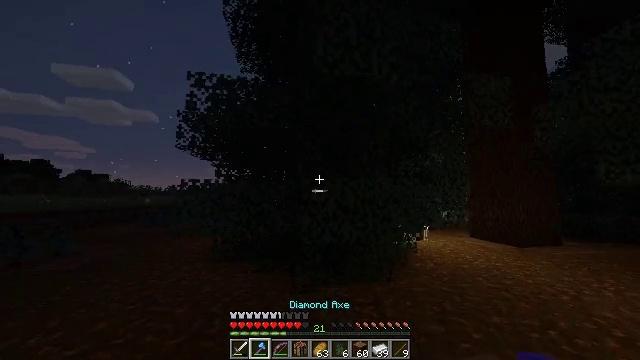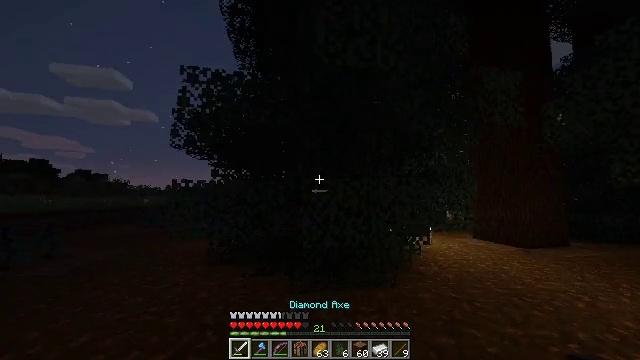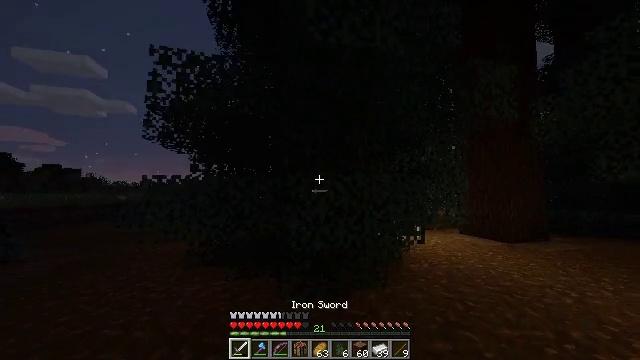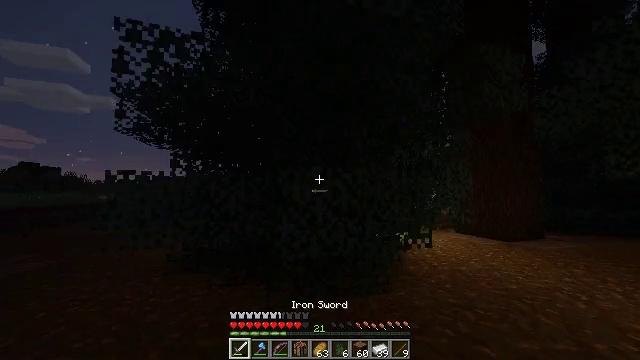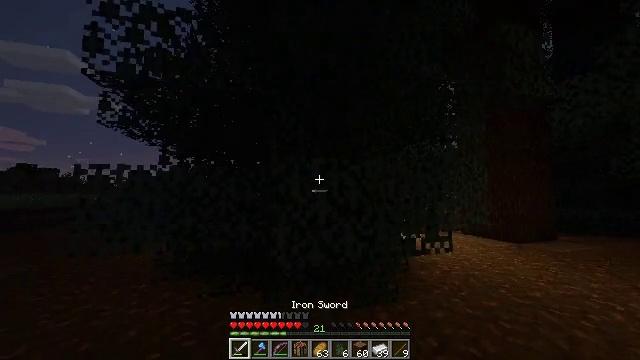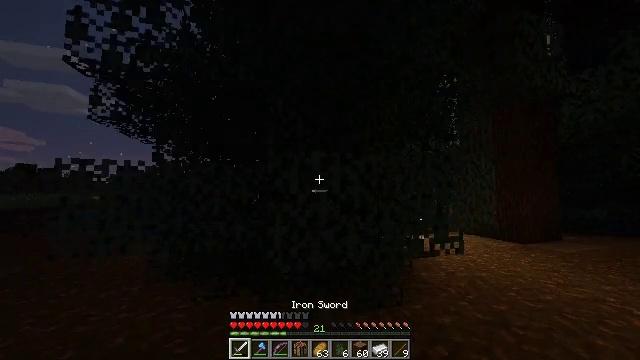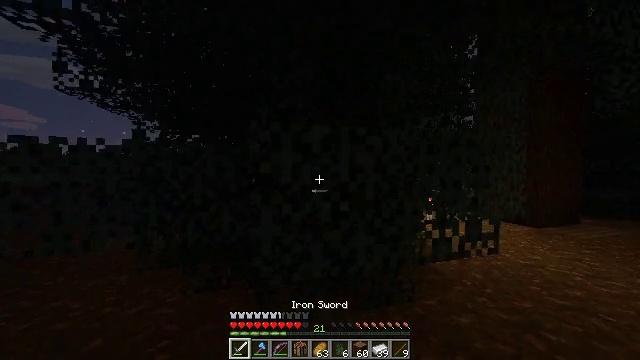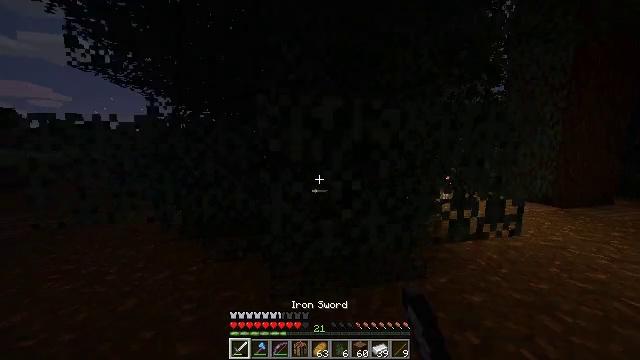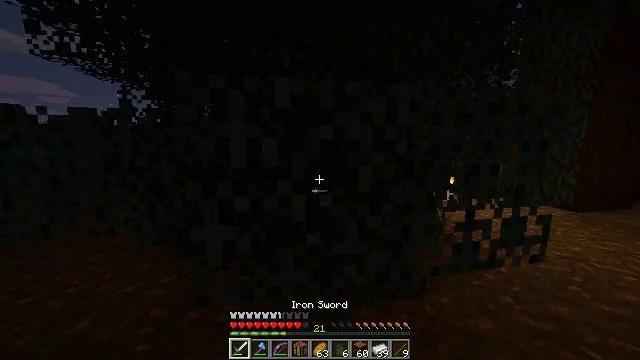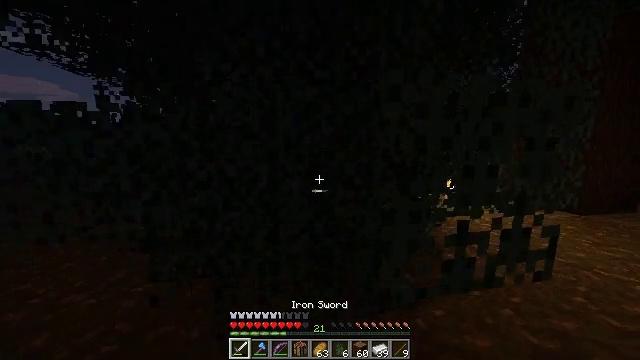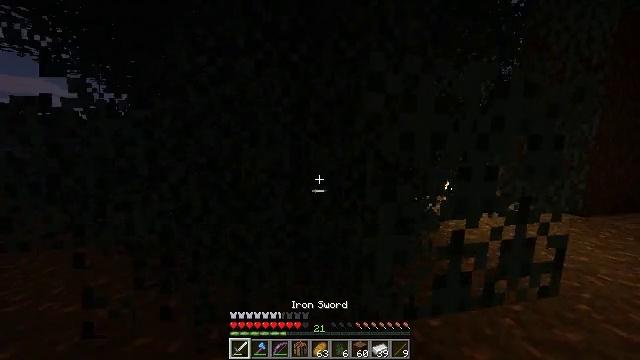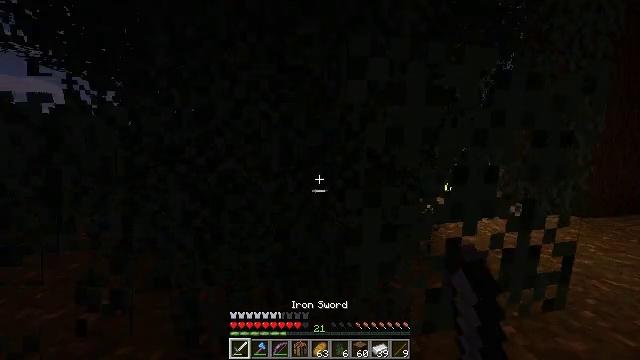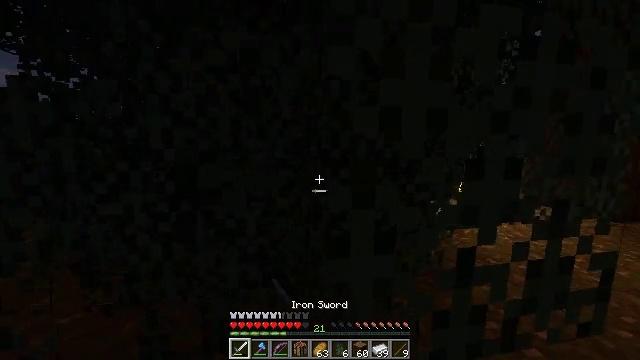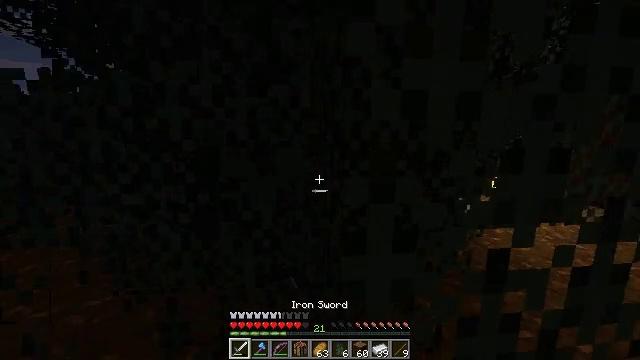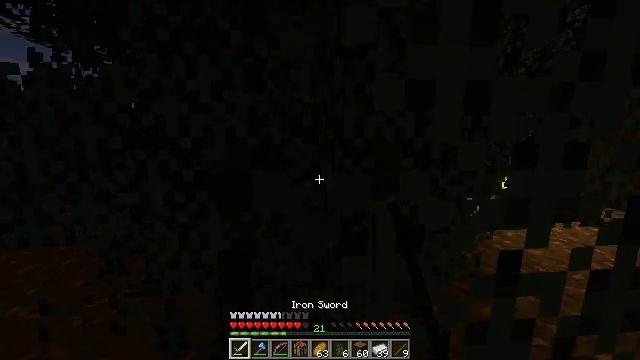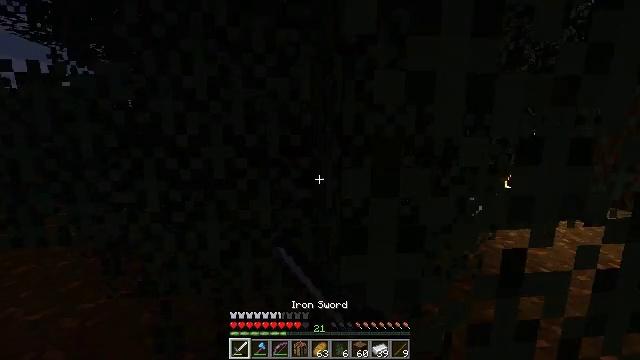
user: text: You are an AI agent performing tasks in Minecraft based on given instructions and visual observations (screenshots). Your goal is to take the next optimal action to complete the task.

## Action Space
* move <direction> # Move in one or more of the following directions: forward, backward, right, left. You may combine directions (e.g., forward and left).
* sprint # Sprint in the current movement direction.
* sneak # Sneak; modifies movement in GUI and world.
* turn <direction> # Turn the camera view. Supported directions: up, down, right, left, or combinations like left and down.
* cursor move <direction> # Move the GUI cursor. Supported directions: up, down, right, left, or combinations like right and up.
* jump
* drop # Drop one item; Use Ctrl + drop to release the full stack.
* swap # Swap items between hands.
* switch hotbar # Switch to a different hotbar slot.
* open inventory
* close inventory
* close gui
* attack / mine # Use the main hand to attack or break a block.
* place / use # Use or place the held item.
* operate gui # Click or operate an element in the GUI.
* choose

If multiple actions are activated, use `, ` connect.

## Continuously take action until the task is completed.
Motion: motion action
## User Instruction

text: Mine spruce leaves from the tree.
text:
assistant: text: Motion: move forward, switch to hotbar 1
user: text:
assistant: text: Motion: move forward, turn right and down, switch to hotbar 1
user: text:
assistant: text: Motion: move forward, turn right
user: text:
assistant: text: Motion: move forward
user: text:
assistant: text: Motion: move forward
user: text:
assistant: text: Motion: move forward, turn down, attack / mine
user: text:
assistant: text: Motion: move forward and move right, turn left and down, attack / mine
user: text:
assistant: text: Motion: move forward and move right, attack / mine
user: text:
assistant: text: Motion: move forward and move right, attack / mine
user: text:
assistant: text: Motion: attack / mine
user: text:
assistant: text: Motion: attack / mine
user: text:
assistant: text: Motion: attack / mine
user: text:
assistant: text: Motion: turn left and down, attack / mine
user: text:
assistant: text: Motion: attack / mine, switch to hotbar 1
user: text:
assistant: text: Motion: attack / mine, switch to hotbar 1
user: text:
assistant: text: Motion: attack / mine
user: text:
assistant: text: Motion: turn left, attack / mine
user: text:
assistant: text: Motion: turn left, attack / mine
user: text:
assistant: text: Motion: move forward, attack / mine
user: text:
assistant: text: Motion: move forward, attack / mine
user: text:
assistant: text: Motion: move forward, attack / mine
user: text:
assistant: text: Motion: attack / mine
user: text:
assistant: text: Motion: attack / mine
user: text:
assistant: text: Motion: move forward, attack / mine
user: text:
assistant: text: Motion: move forward, attack / mine
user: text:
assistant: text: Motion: attack / mine
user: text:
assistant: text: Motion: turn right, attack / mine
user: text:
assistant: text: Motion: turn right and down, attack / mine
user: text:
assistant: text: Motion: turn right and down, attack / mine
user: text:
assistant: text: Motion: attack / mine